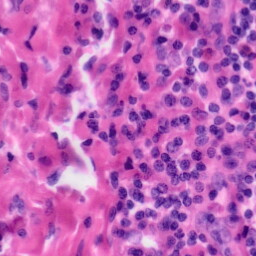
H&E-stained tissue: Tonsil